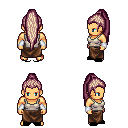
a pixel art fantasy rpg character, male body template, human, tanned skin, white pirate shirt, robe skirt, white blonde extra-long topknot hairstyle, white cloth bracers, black slippers, four views (front, back, left, right), 2x2 character sprite sheet, small pixel art, hard edges, no anti-aliasing